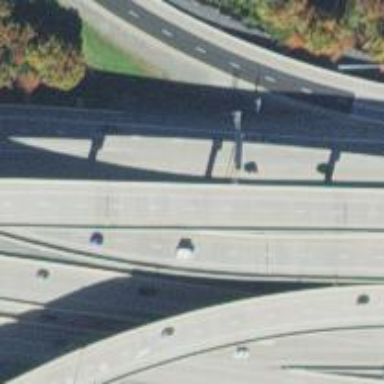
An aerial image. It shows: Beam bridge on motorway link.